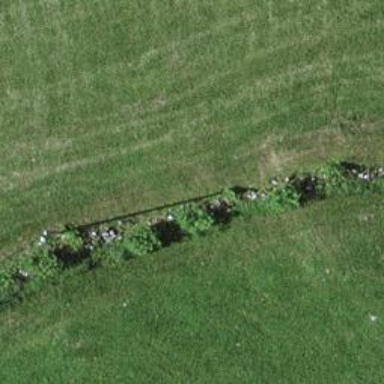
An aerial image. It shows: Wall made of dry stone.